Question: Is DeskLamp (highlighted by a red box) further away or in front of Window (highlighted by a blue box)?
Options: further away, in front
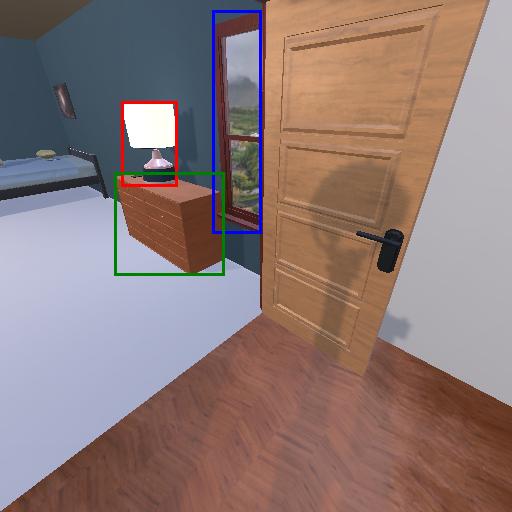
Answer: further away